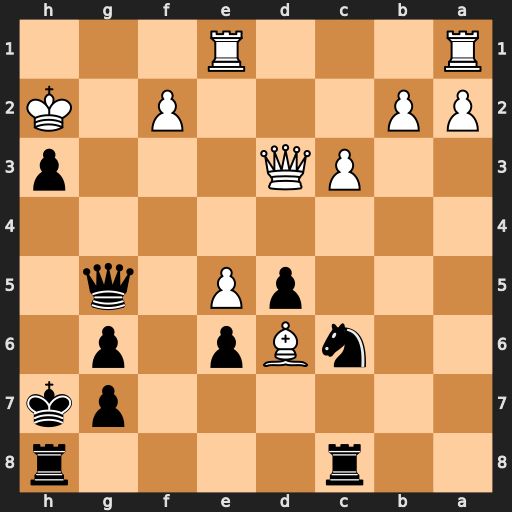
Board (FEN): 2r4r/6pk/2nBp1p1/3pP1q1/8/2PQ3p/PP3P1K/R3R3
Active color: b
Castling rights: -
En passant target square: -
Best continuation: Qg2#